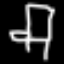
Label: chair